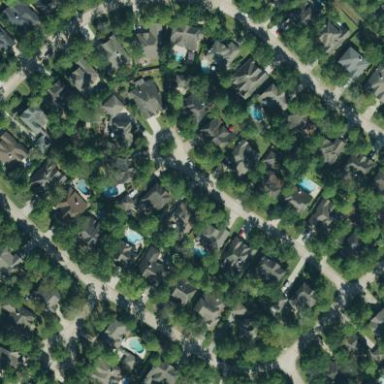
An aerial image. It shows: Residential area within neighborhood.